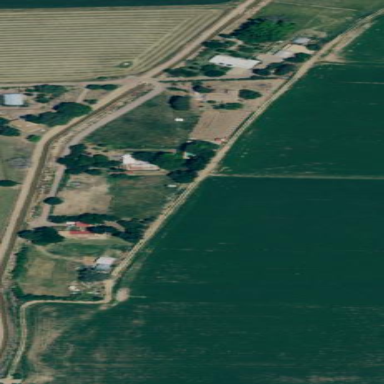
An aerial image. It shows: Farmyard area.